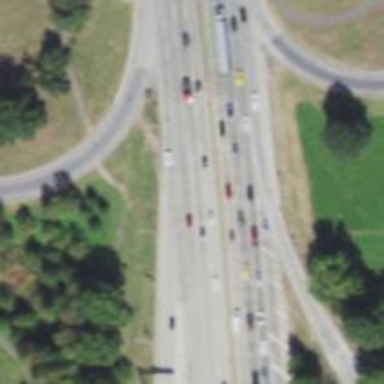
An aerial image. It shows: Motorway junction.